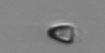
Label: Pyramimonas